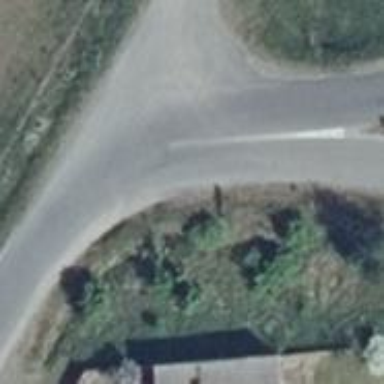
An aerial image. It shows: Unclassified road with asphalt surface. It includes shared lane for cyclists.